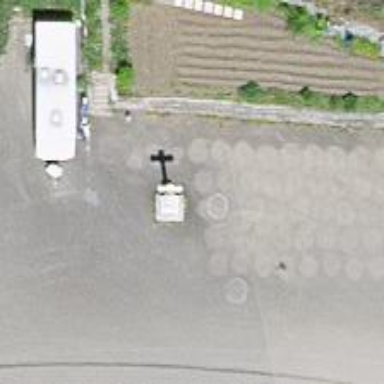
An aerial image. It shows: Wayside cross with historic significance.